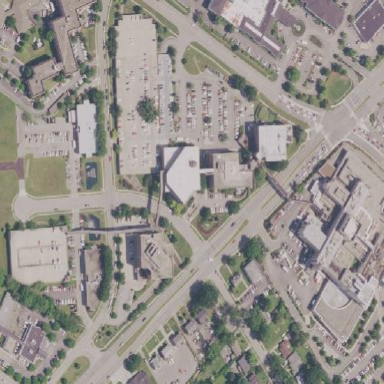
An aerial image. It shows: Healthcare facility identified as hospital.